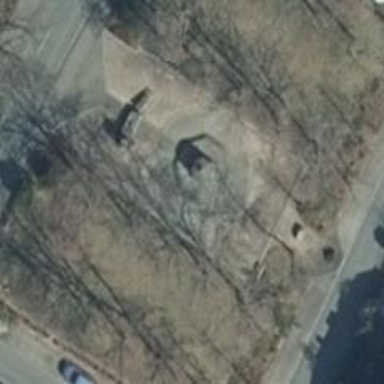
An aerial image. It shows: Historic memorial.